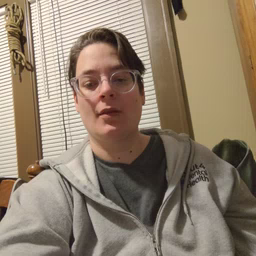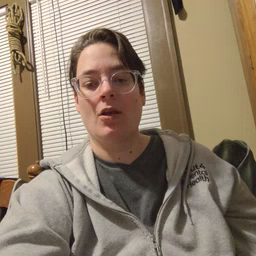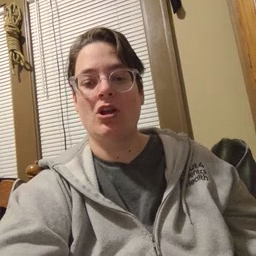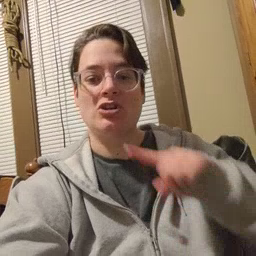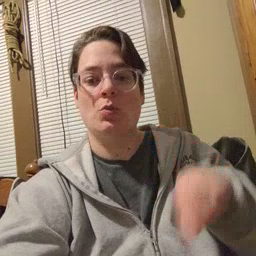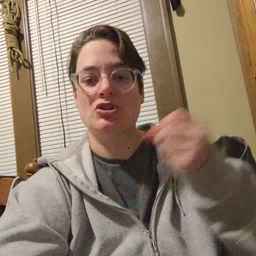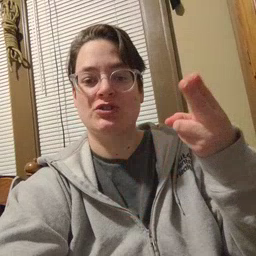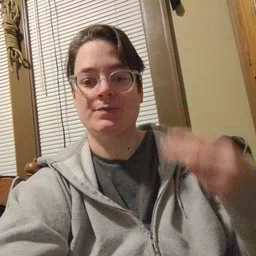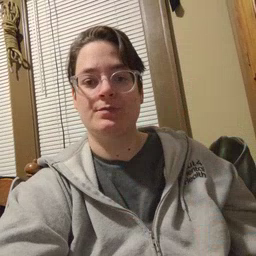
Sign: garbage